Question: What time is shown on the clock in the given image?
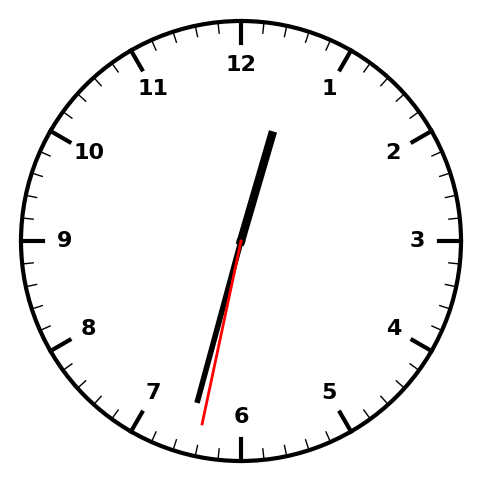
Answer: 12:32:32